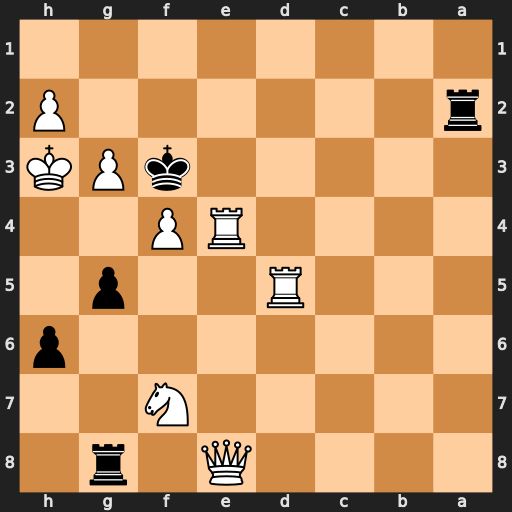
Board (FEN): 4Q1r1/5N2/7p/3R2p1/4RP2/5kPK/r6P/8
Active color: b
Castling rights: -
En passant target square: -
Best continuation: g4+ Kh4 Rxh2#